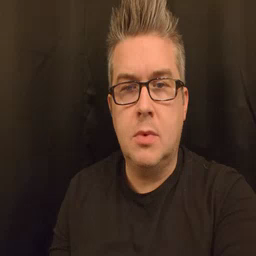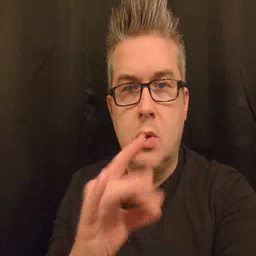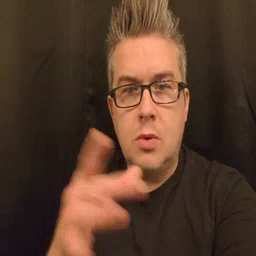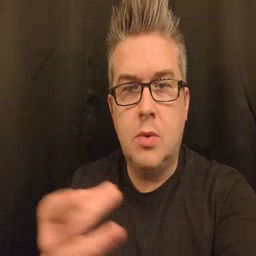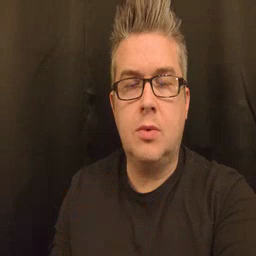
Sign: story